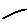
Label: line